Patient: sex M, age 64
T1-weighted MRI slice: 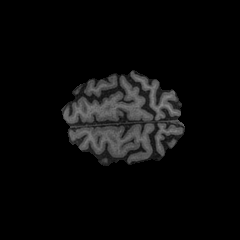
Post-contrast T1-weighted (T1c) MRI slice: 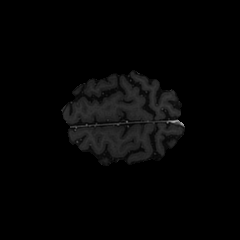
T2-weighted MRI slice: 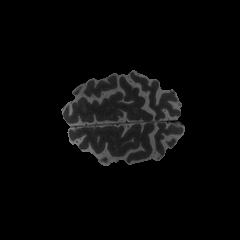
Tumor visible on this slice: no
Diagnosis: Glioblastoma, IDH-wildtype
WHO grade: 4